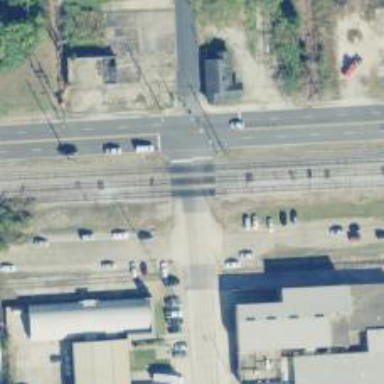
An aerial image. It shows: Level crossing along the railway.